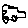
Label: car